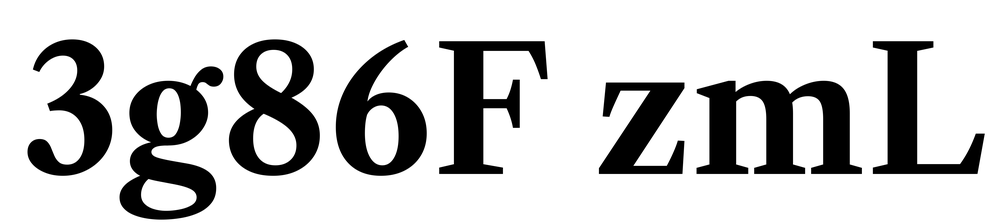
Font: LibreCaslonText_Bold